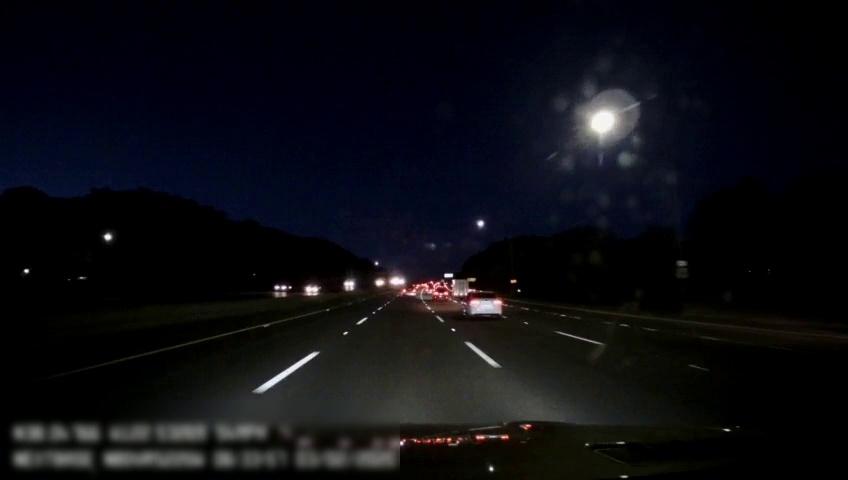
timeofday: Night
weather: Other
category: Drivable Space
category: Vehicles | Car
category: Vehicles | Car
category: Vehicles | Other LV
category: Vehicles | Car
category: Vehicles | SUV
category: Vehicles | Car
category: Lanes | Alternate Lane
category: Lanes | Current Lane
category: Lanes | Current Lane
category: Lanes | Alternate Lane
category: Lanes | Alternate Lane
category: Lanes | Alternate Lane